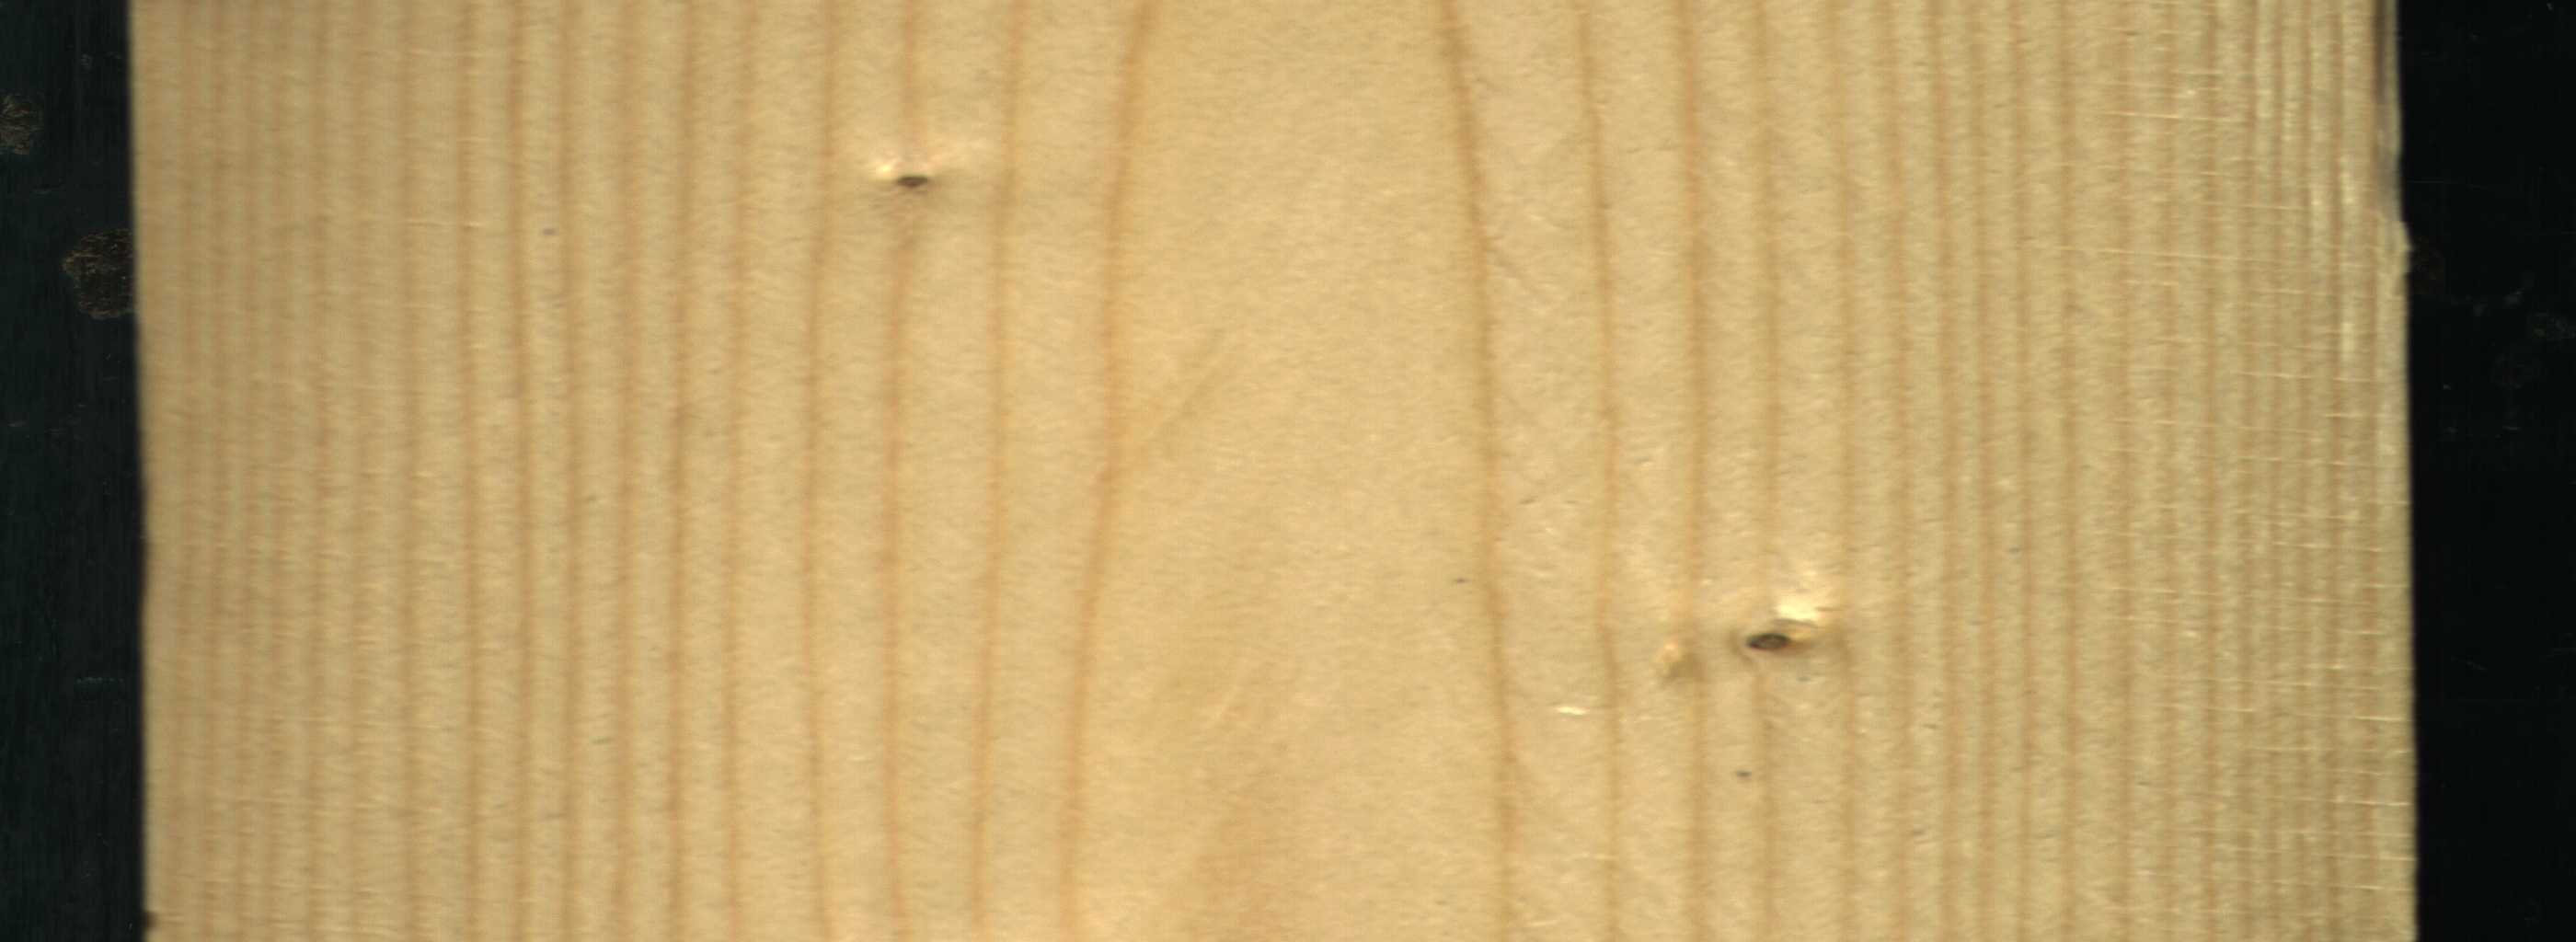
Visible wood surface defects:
Dead_Knot
Live_Knot